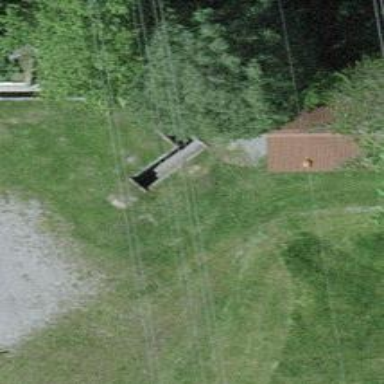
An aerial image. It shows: Retaining wall.